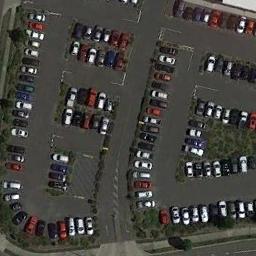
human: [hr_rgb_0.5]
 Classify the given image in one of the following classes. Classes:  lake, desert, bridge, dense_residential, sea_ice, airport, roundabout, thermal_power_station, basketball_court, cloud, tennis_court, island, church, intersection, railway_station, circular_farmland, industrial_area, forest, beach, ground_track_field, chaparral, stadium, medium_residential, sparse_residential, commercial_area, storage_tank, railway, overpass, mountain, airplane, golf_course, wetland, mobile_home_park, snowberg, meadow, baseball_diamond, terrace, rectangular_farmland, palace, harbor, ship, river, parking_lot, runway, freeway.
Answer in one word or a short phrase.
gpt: parking_lot